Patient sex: M
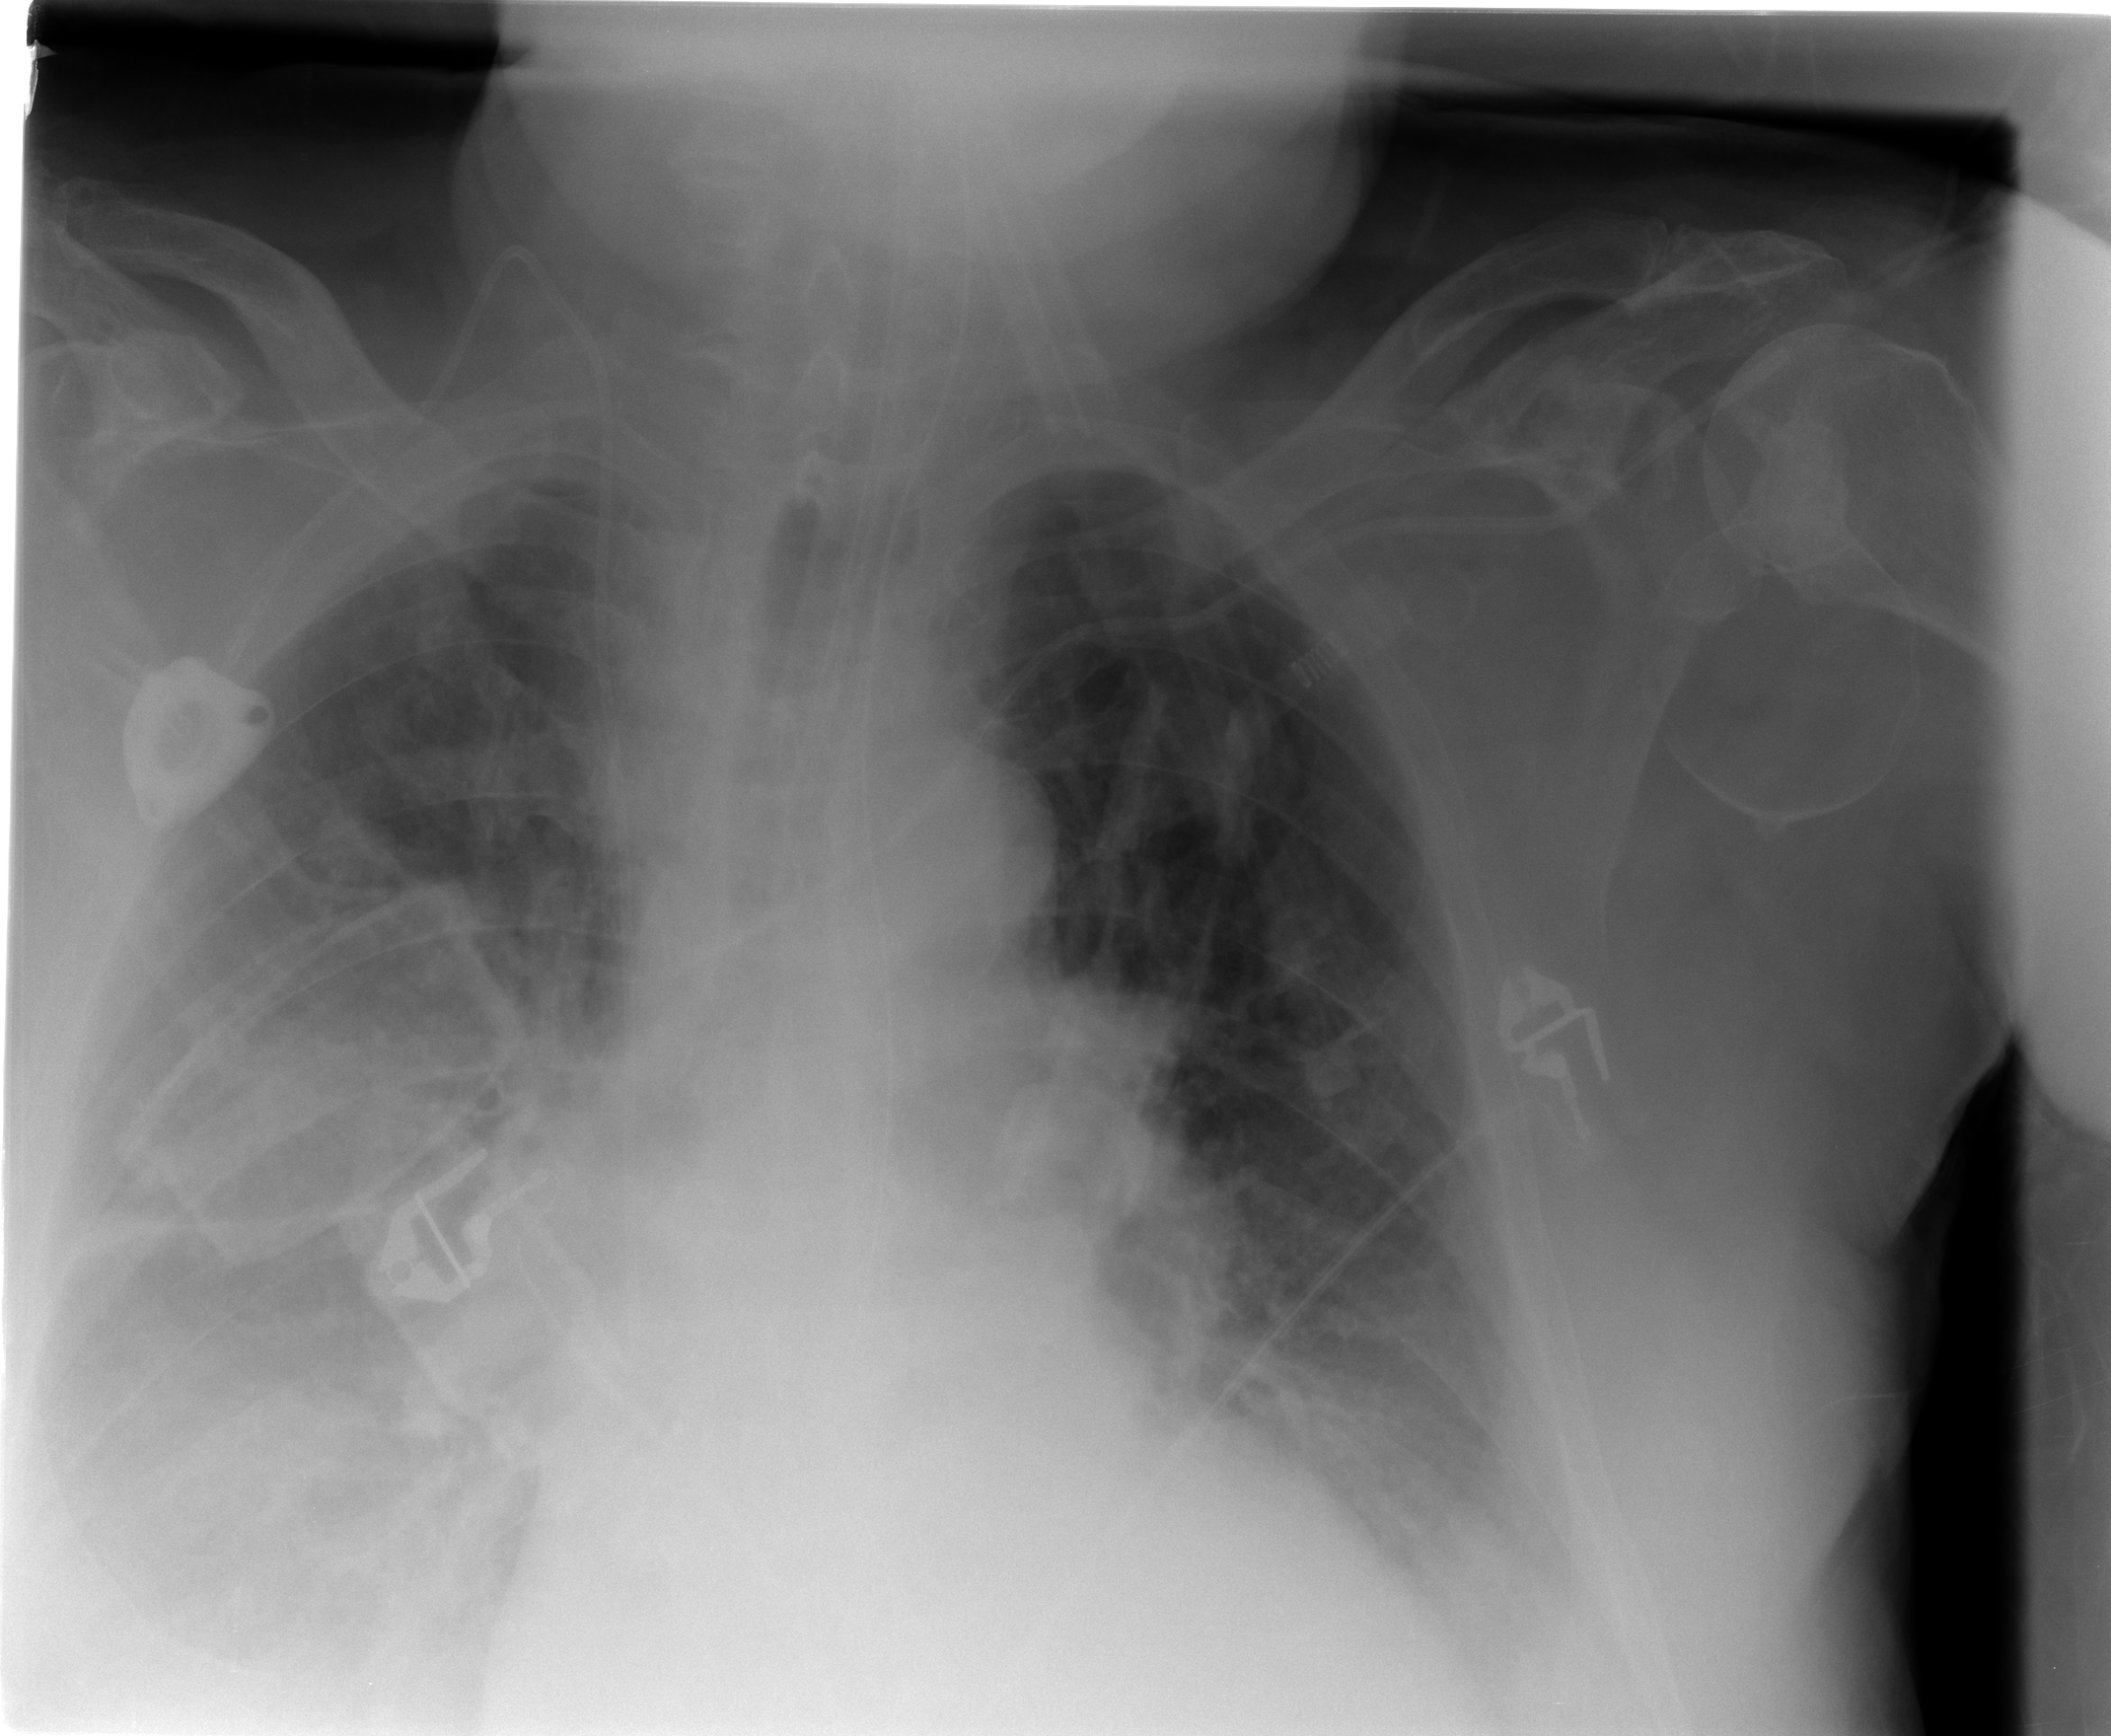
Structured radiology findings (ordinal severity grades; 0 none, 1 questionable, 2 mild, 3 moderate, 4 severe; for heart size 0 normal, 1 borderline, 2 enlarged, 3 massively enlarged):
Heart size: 2
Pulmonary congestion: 2
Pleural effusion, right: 2
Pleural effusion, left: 2
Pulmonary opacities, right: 3
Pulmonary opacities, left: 0
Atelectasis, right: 2
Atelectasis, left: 2